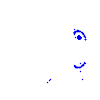
Particle: pion